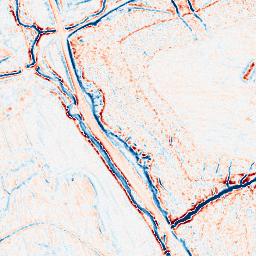
Category: edge_preserving
Decomposition family: bilateral
Decomposition parameters: d: 9
sigma_color: 150
sigma_space: 150
Upsampling method: quartic
Upsampling parameters: scale: 4
Upsampling scale: 4